CT reconstruction: convct
Segmentation target: spine
Patient: M, age 62
ISS stage: Stage 1
Metal implant: no
Axial slice:
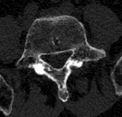
Sagittal slice:
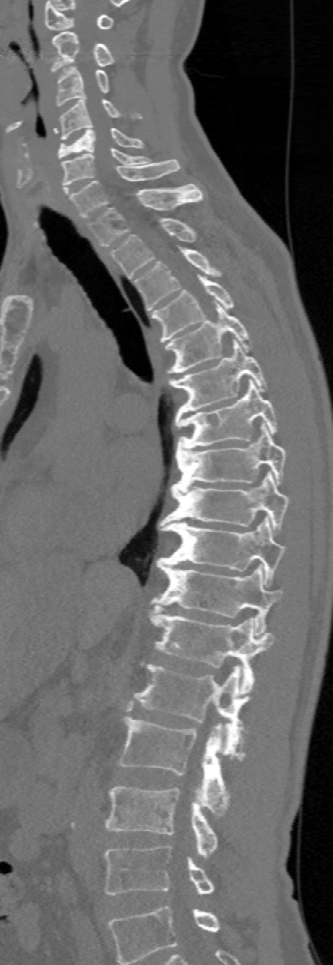